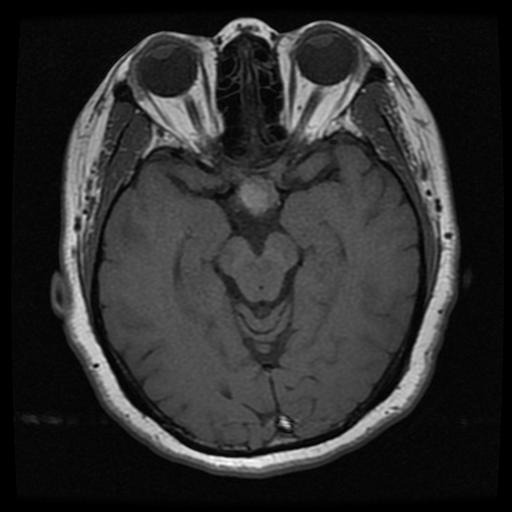
Label: pituitary